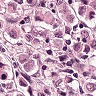
Metastatic tissue present: yes